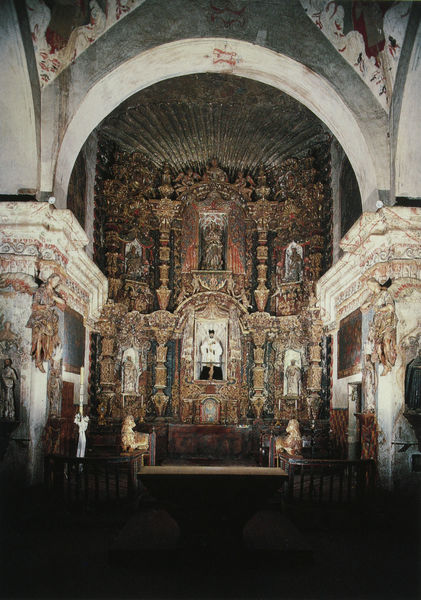
Titel: Innenansicht - Blick auf den Hochaltar
Standort: Tuscon (Arizona)
Institution: San Xavier del Bac
Schlagwörter: dunkel, gemälde, schatten, weiß, dreieck, gelb, grün, ocker, braun, bunt, grau, hell, holz, licht, marmor, orange, pfeiler, raum, schmuck, schwarz, säule, säulen, tisch, zimmer, gebäude, rot, beige, ornament, wand, architektur, barock, sockel, stein, innenraum, gitter, kirche, figur, gold, reich, decke, innen, rokoko, engel, putte, skulptur, statue, relief, schiff, bogen, italien, mauer, saal, figuren, rundbogen, kuppel, gestühl, symmetrie, inschrift, ornamente, verzierung, kerzen, stuck, geländer, innenansicht, plastik, foto, fotografie, photographie, wände, nische, gewölbe, kreuz, religion, dom, strahlen, altar, bänke, hochaltar, kathedrale, kapitell, schnitzerei, photo, fries, chorschranke, lettner, gesims, skulpturen, statuen, christus, jesus, jesus christus, mauern, christlich, altarraum, apsis, fresken, monstranz, priester, chor, kapelle, heiliger, heilige, deckengemälde, fresko, kirchlich, prunk, putten, bemalung, maria, fotographie, putti, gemölde, verzierungen, ikone, geschnitzt, schnitzereien, altarbild, kostbar, sakralbau, dokument, lirche, russisch, photografie, nischen, vierung, taufbecken, apsisi, tabernakel, statuten, dokumentation, kiche, schnitzaltar, holzverkleidung, kirchengebäude, chorraum, sakristei, gurtbogen, prunkvoll, katholisch, apostel, deckengewölbe, orthodox, überladen, holzverkleidun, sakralgebäude, vorderschiff, altarschranke, innenanstich, h immel, skirche, grtbogen